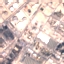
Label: Industrial